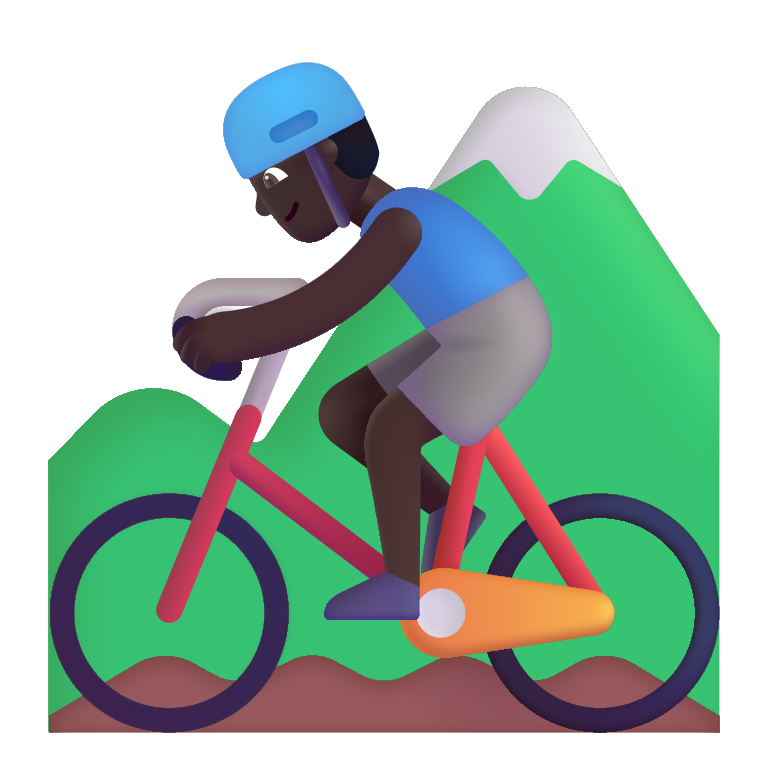
man mountain biking color dark